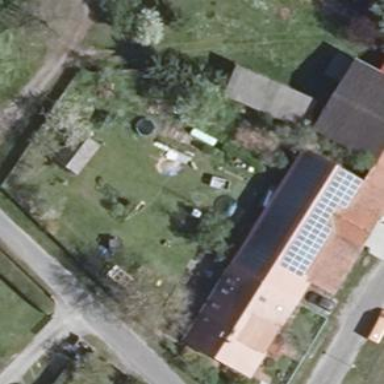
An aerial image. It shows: Barn with multiple parts.